Aerial crown-view tile of a tropical tree (Barro Colorado Island, Panama), acquired 20250915:
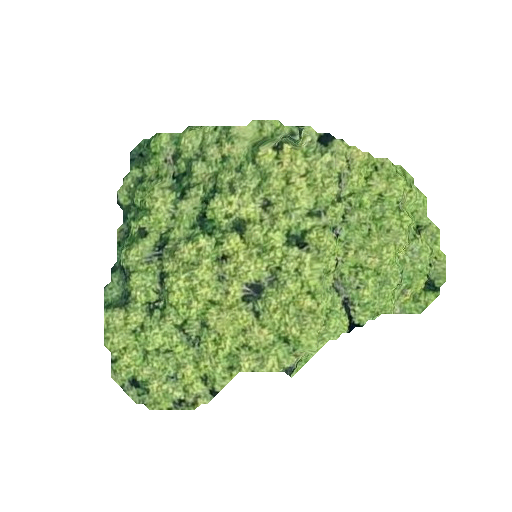
Species: Guatteria lucens
GBIF accepted scientific name: Guatteria lucens
Crown area: 102.112 m²